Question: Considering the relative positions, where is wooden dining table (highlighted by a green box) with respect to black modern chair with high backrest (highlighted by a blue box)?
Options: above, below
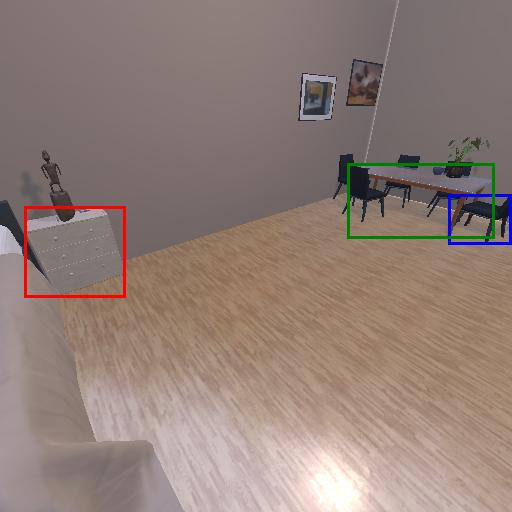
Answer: above